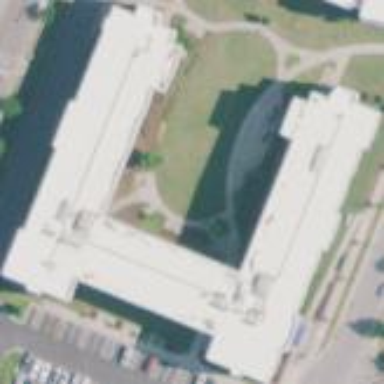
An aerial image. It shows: University building.